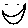
Label: smiley face